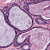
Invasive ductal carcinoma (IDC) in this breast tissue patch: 1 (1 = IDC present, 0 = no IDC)